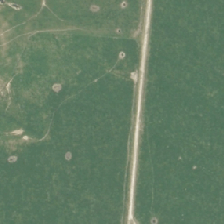
Land cover: high_producing_grassland